Question: What does this green icon mean in Github? I know the commit link takes me to another repository. I need to do something similar. Is this a symlink? Or a submodule? Being still somewhat new to git, I'm wondering how I can replicate this myself. Once created, how do I update this external dependency?

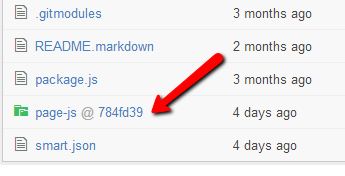
Answer: This is a submodule: a link to a specific commit in another repository at a different URL. The repository will be cloned when 'git submodule update --init' is run, and then the referenced commit ('784fd39') will be checked out.
You can create submodules using 'git submodule add <url> <directory>', which will add a submodule reference for the given URL at the directory you specify, in the current working directory.